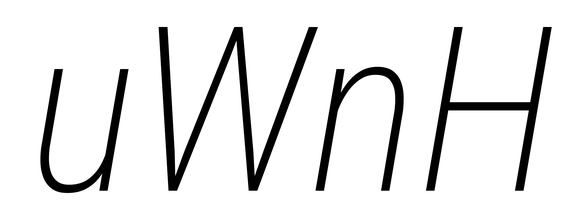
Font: Roboto-Italic_Condensed_ExtraLight_Italic